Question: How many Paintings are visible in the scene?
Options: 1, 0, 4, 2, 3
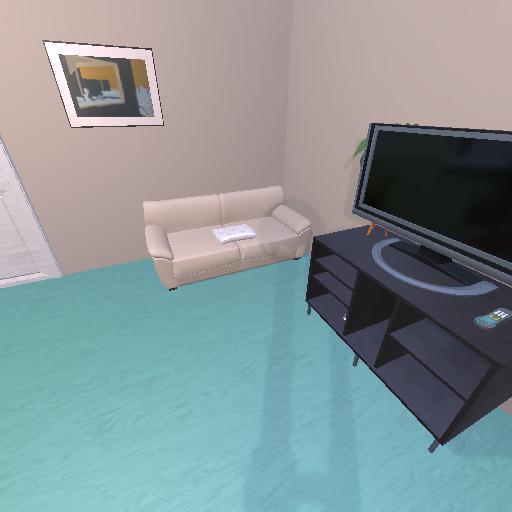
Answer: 1